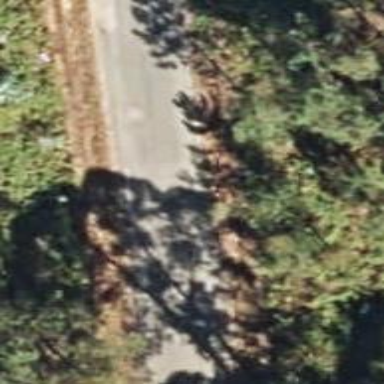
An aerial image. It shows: Unclassified road.